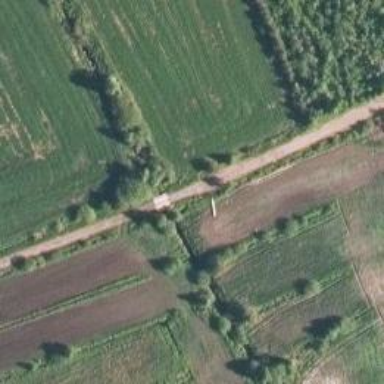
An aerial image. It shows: Culvert tunnel.